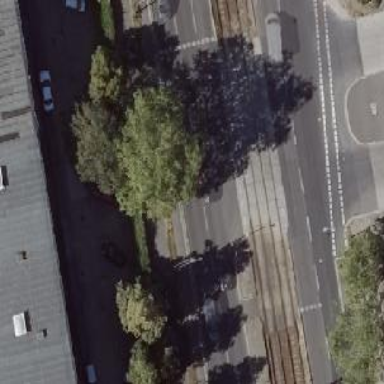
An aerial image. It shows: Secondary road with dual carriageway. There is cycle track on the right side and asphalt sidewalk.